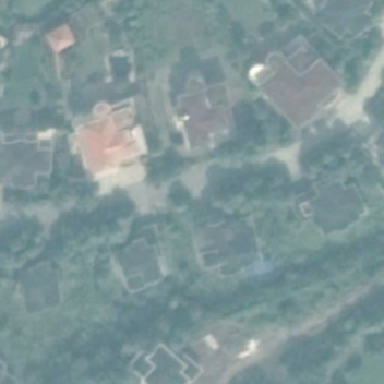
The house is a road with many trees .